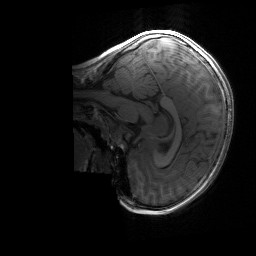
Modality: T1w
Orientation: sagittal
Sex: female
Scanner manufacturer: siemens
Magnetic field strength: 3 T
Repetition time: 1.9 s
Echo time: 0.00243 s